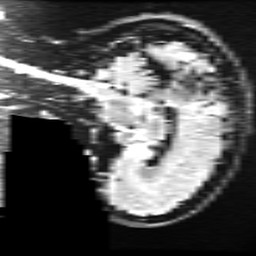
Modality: FLAIR
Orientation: sagittal
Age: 55
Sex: female
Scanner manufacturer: ge
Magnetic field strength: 3 T
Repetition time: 11 s
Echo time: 0.1497 s